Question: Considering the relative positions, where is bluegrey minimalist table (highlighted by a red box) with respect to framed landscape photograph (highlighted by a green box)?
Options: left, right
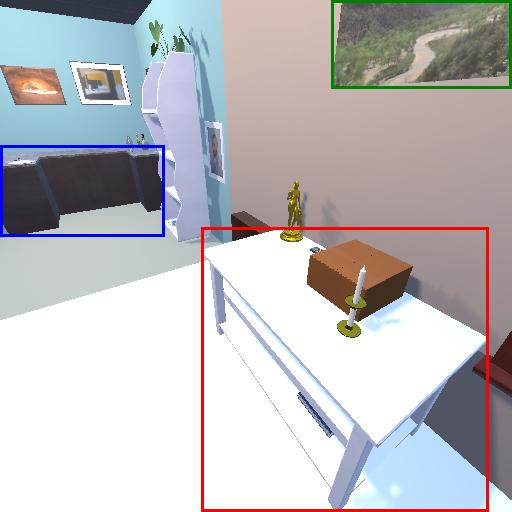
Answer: left